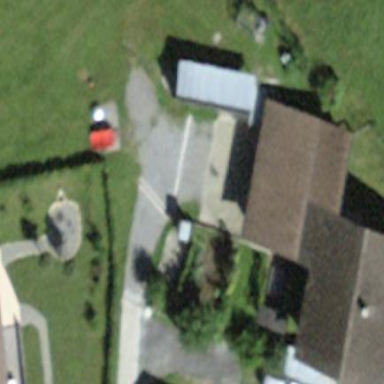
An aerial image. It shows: Farm building with gabled roof.